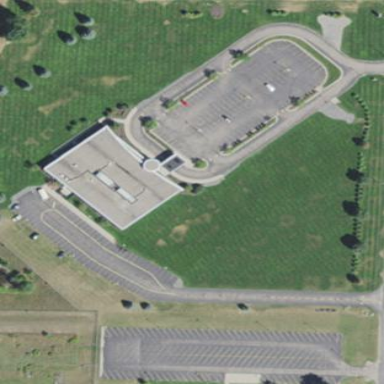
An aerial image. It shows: Clinic building offering healthcare services.